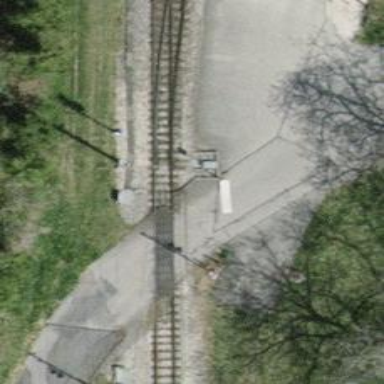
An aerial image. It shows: Level crossing along the railway.